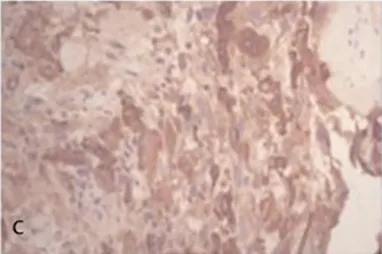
As well as strongly positive immunohistochemical staining of the tumor at 40x magnification:. Beta-hCG.
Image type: pathology (immunostaining)